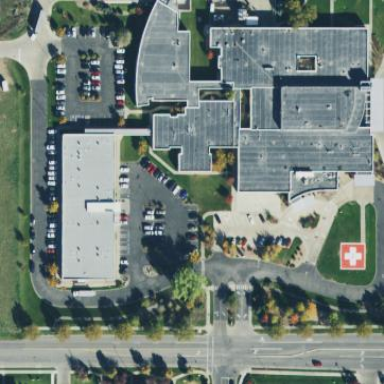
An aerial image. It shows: Hospital providing healthcare services.